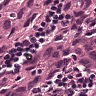
Metastatic tissue present: yes